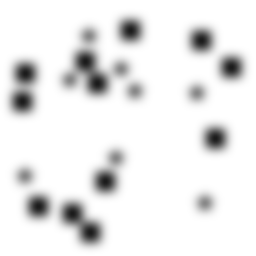
Squares: 12
Triangles: 0
Stars: 8
Total shapes: 20